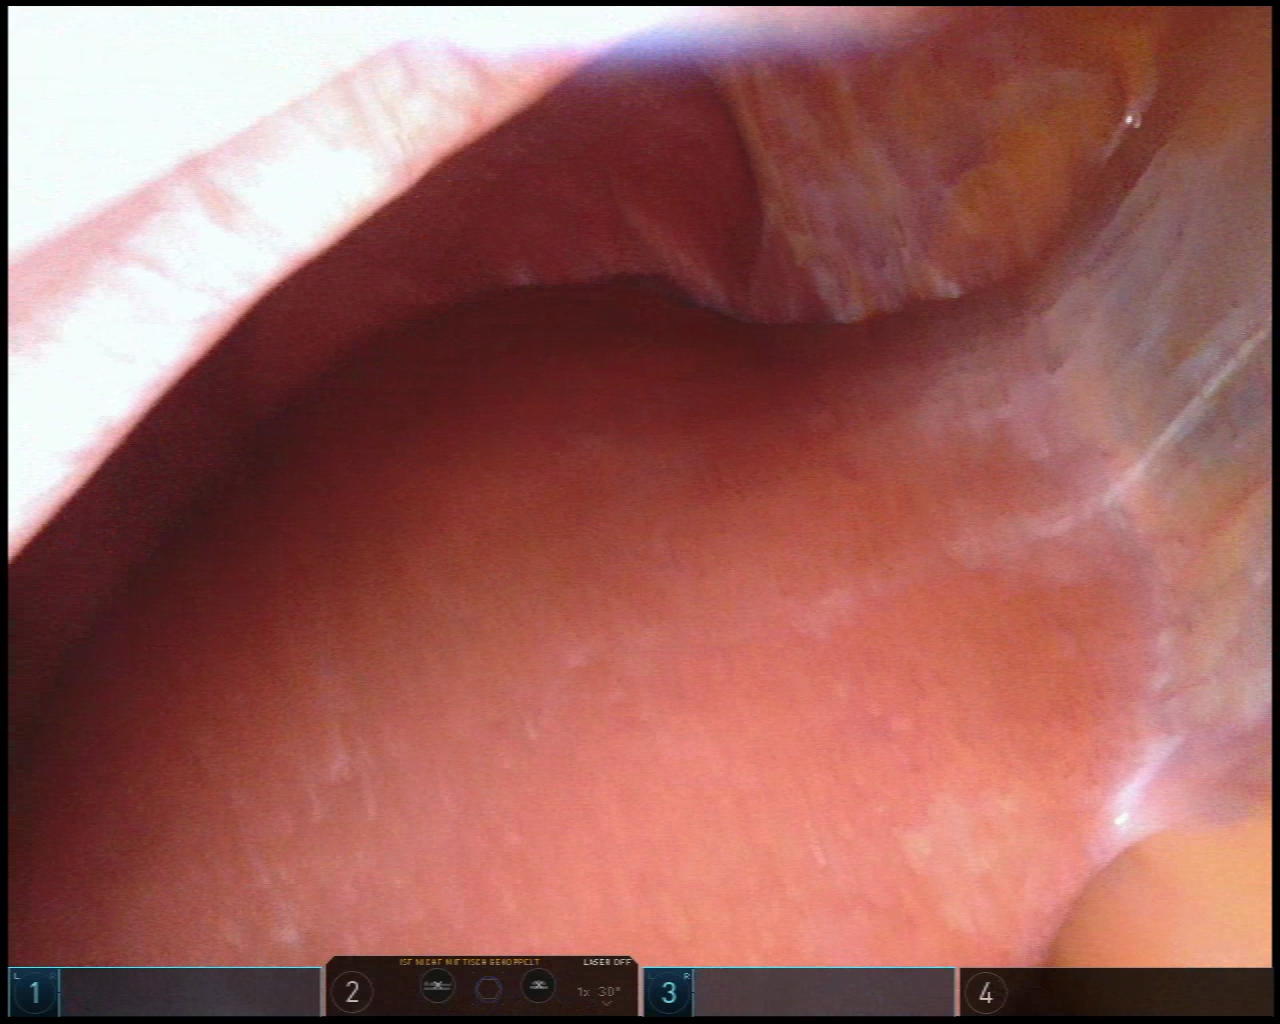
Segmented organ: liver
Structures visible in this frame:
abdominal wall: yes
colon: no
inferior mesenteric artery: no
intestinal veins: no
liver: yes
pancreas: no
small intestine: no
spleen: no
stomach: no
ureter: no
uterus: no
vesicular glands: no